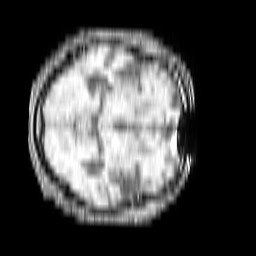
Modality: T1w
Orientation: axial
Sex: male
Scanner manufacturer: philips
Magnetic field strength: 1.5 T
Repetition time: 0.1961 s
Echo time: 0.001887 s